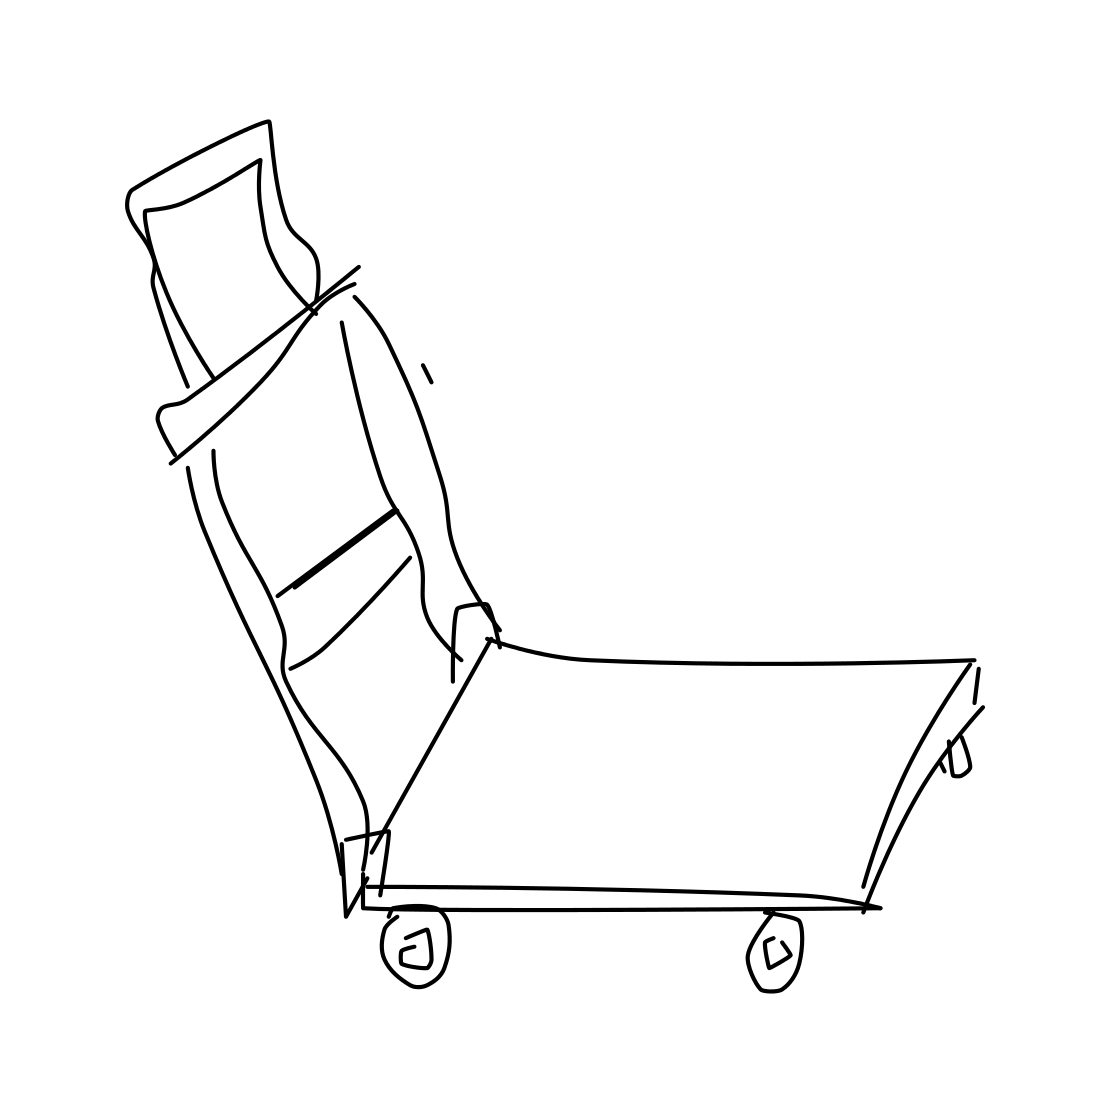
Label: wheelbarrow